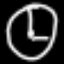
Label: clock